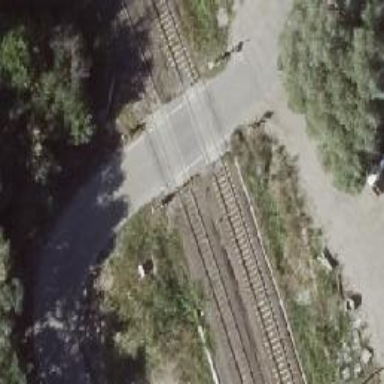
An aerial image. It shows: Level railway crossing with flashing lights. The barrier at the crossing is of the double half type.